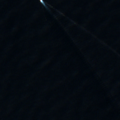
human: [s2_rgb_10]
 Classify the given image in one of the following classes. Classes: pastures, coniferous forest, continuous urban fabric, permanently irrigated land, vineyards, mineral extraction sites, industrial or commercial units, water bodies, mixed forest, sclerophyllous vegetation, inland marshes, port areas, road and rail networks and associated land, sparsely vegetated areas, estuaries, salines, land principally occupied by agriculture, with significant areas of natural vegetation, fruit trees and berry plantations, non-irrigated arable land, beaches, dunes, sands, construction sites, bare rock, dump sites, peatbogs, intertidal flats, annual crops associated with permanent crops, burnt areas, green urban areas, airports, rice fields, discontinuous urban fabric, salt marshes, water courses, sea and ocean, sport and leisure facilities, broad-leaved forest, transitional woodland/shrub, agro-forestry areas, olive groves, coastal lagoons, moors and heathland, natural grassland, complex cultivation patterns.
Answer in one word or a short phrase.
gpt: sea and ocean